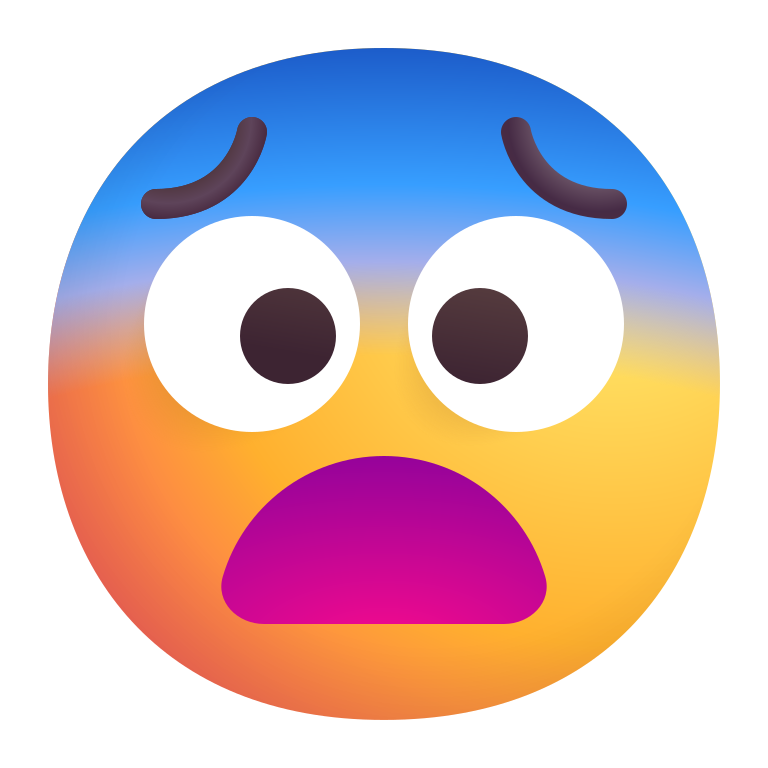
fearful face color